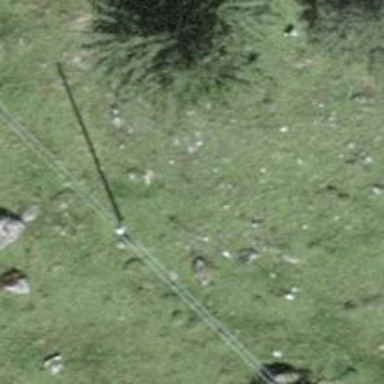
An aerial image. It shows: Utility pole as the man-made structure.